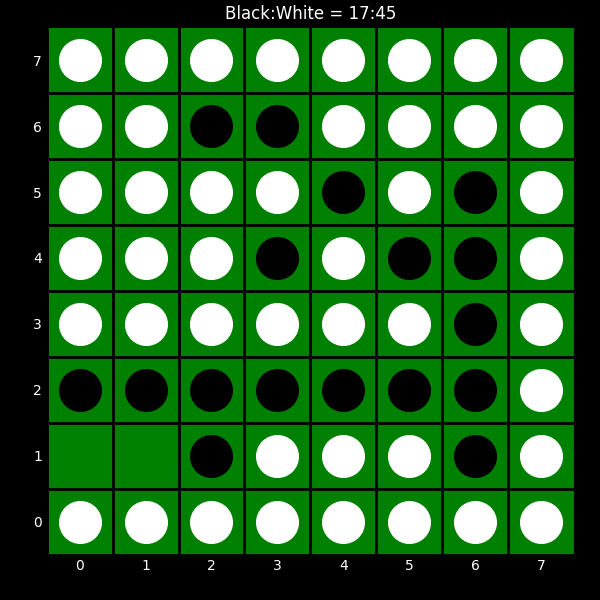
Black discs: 17
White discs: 45